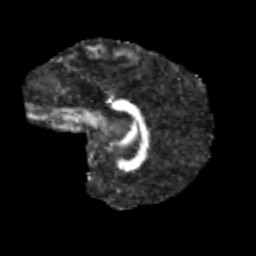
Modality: FA
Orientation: sagittal
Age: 11
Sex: male
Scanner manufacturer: siemens
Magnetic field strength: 3 T
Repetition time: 3.8 s
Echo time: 0.07 s